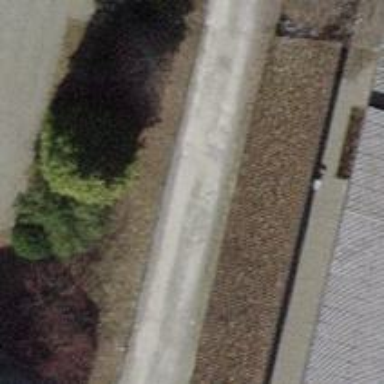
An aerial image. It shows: Hedge acting as barrier.